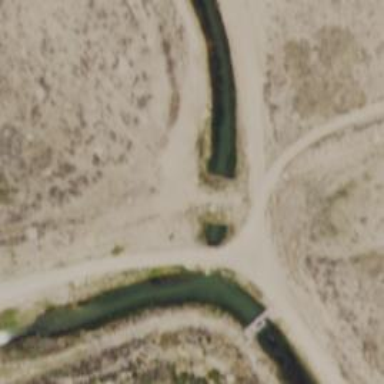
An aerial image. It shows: Culvert tunnel crossing over canal.